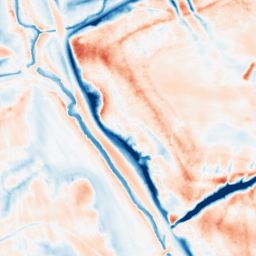
Category: multiscale
Decomposition family: dog_multiscale
Decomposition parameters: sigma_ratio: 2
n_scales: 4
base_sigma: 0.5
Upsampling method: bspline
Upsampling parameters: scale: 8
Upsampling scale: 8